Interaction volume radius: 5 \u00c5
Interaction volume height: 10 \u00c5
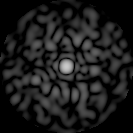
Disorder parameter: 0.8263